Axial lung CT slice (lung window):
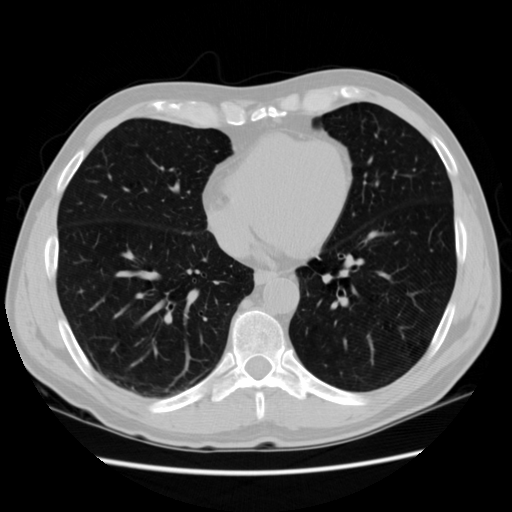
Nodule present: no